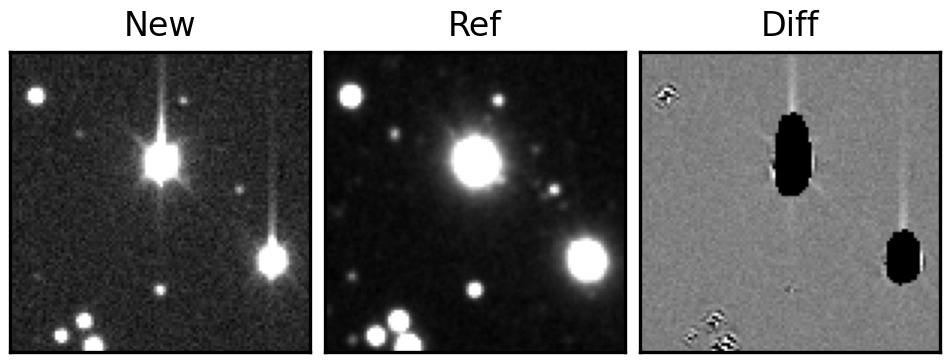
Label: bogus